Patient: sex F, age 66
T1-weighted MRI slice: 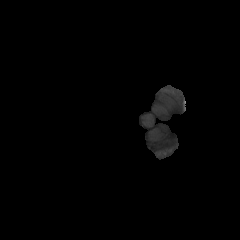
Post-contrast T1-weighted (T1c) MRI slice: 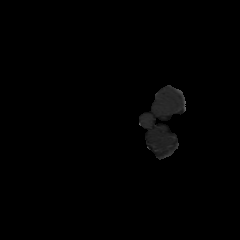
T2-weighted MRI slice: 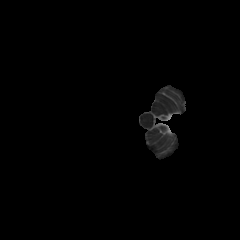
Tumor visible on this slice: no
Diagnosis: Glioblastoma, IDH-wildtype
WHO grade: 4